Field crop: maize
Growth stage: 2
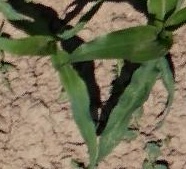
Species: maize